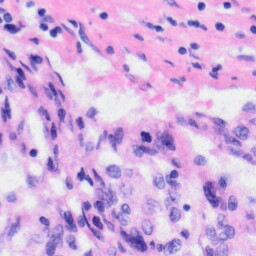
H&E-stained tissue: Liver